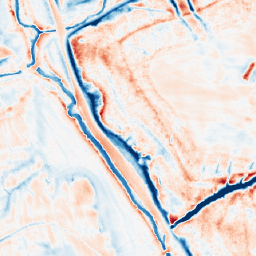
Category: classical
Decomposition family: gaussian_anisotropic
Decomposition parameters: sigma_x: 5
sigma_y: 5
Upsampling method: nearest
Upsampling parameters: scale: 2
Upsampling scale: 2